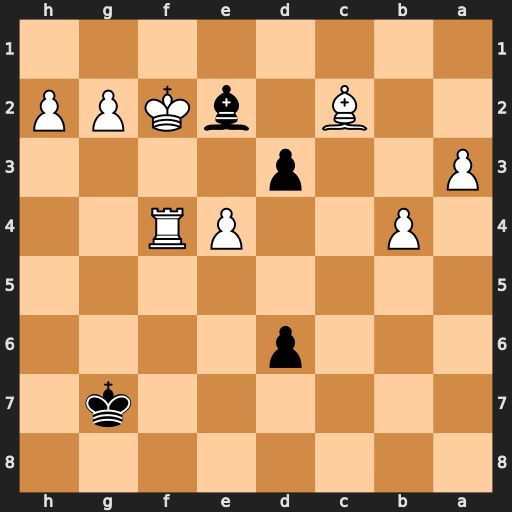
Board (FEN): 8/6k1/3p4/8/1P2PR2/P2p4/2B1bKPP/8
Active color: b
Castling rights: -
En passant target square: -
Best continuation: dxc2 Kxe2 c1=Q